一年级 · 立体几何学
哪一个容易滚动? （ $\quad$ )
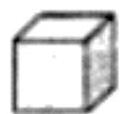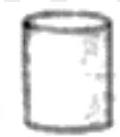
A.
B.

C.

答案: C